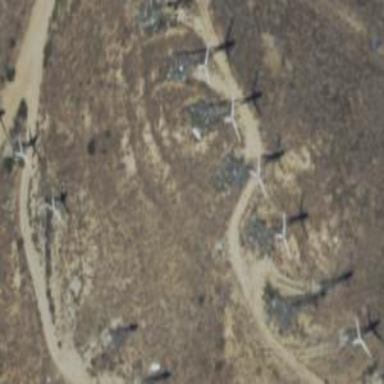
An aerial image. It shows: Wind turbine with horizontal axis used as generator. It is manufactured by Vestas.